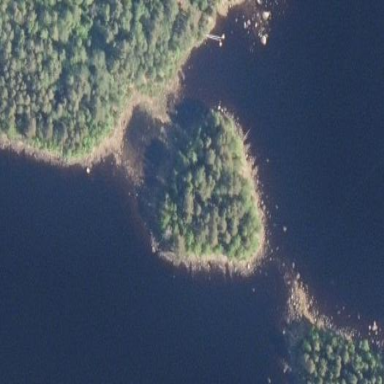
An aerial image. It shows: Islet.